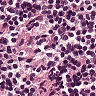
Metastatic tissue present: no